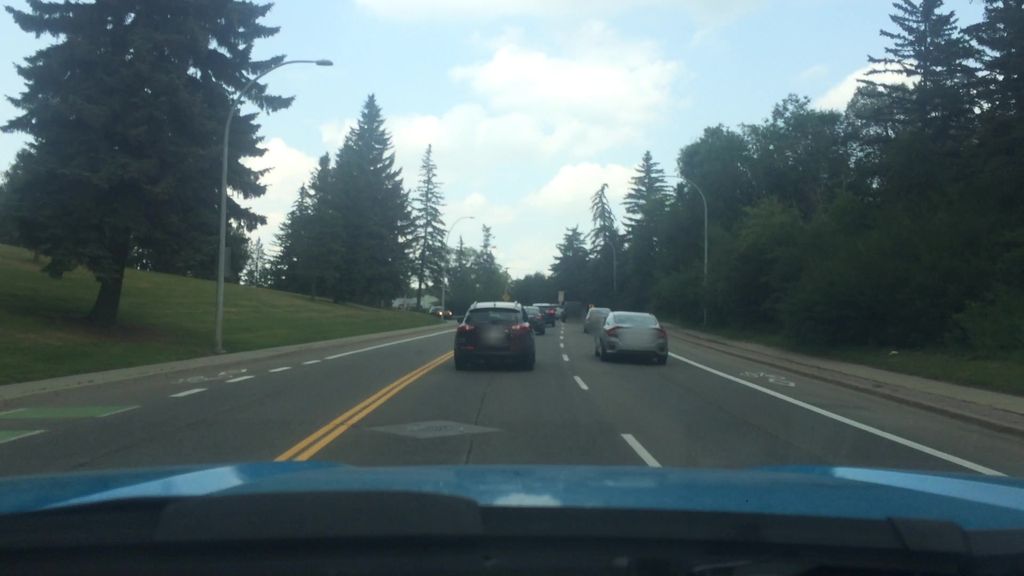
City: calgary